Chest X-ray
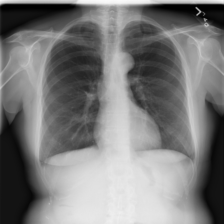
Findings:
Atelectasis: negative
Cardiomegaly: negative
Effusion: negative
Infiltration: negative
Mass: negative
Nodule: negative
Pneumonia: negative
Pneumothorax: negative
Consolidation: negative
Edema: negative
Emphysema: negative
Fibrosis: negative
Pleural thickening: negative
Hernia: negative